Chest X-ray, AP view. Patient: 31 years old, sex M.
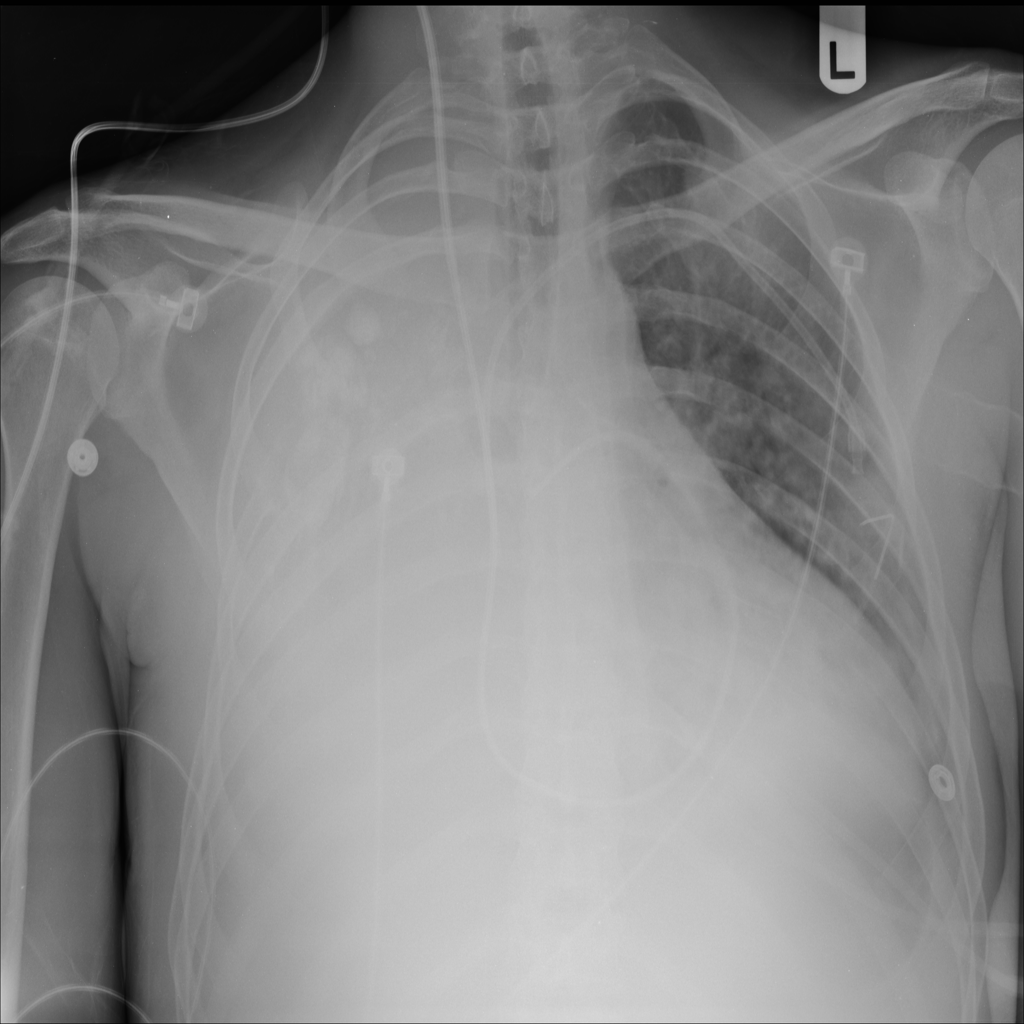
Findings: No Finding